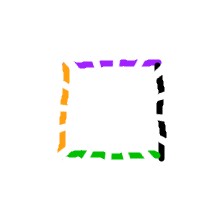
Shape: square